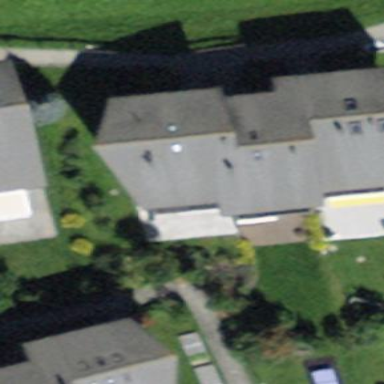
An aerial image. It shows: Building with tiled roof.